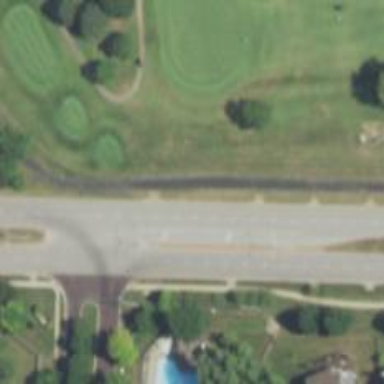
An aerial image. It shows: Road with left marking.